一年级 · 计数
下面图中有（）种图形。

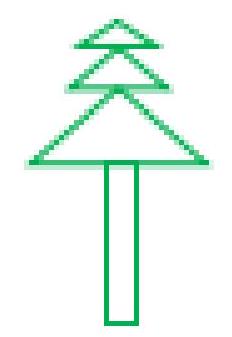
A、 1
B、2
C、3

答案: B
解析: 解B; 有三角形和长方形两种图形。